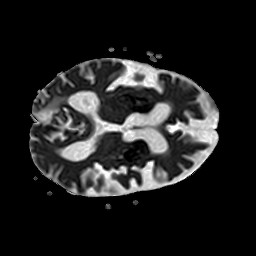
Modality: ADC
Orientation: axial
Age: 83
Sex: female
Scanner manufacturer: philips
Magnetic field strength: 3 T
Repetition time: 3.877 s
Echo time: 0.05933 s